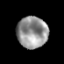
Tissue: prostate
Cell type: T cells
Senescence score: 0.2896
Nuclear area (px): 952
Mean DAPI intensity: 147.613